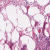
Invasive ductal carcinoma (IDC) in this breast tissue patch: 1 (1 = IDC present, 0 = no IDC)